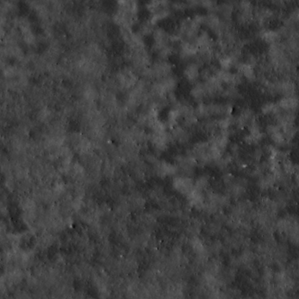
Label: non_frost